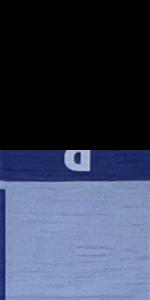
Label: Empty